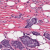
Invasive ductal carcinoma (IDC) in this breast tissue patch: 1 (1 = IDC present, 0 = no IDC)